Interaction volume radius: 10 \u00c5
Interaction volume height: 25 \u00c5
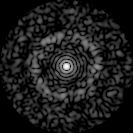
Disorder parameter: 0.8297